Question: I want to know a method for download data saved into my Firebase database.
For adding data into my firebase database, I use a push node so I can add multiple post for the same uid (user id).
I saved successfully data into my database but I'm not able to download them. I've learned the firebase documentation and
I know that I can use datasnapshoot but I don't know how to implement it on my code.
Hope you can help me. Thank you.
Upload data into firebase database. I use this method which saves data in this format:
'''
Data
- example-data
- uid
- key (push key generated by firebase)
- dataOne : dataOne
- dataTwo : dataTwo
..........code of the method .........................
private void addData(String dataOne, String dataTwo) {
final String key;
final String uid;
FirebaseUser user = FirebaseAuth.getInstance().getCurrentUser();
uid = user.getUid();
key = mDatabase.child("Data").push().getKey();
data data = new data(dataOne, dataTwo);
Map<String, Object> postValues = data.toMap();
Map<String, Object> childUpdates = new HashMap<>();
childUpdates.put("Data" + "/example-data/" + uid + "/" + key, postValues);
mDatabase.updateChildren(childUpdates)
.addOnSuccessListener(new OnSuccessListener<Void>() {
@Override
public void onSuccess(Void aVoid) {
Intent intent = new Intent(Prova.this, Test.class);
startActivity(intent);
}
})
.addOnFailureListener(new OnFailureListener() {
@Override
public void onFailure(@NonNull Exception e) {
}
});
}
'''
Calling method addData for uploading by button:
'''
public void buttonAddData(View view) {
String dataOne = mDataOne.getText().toString();
String urlSecondaImmagine = mDataTwo.getText().toString();
addData(dataOne, dataTwo);
}
'''
This is the data class:
'''
public class data {
public String dataOne;
public String dataTwo;
public data(){}
public data (String dataOne, String dataTwo){
this.dataOne = dataOne;
this.dataTwo = dataTwo;
}
public String getDataOne() {
return dataOne;
}
public String getDataTwo() {
return dataTwo;
}
@Exclude
public Map<String, Object> toMap() {
HashMap<String, Object> result = new HashMap<>();
result.put("dataOne", dataOne);
result.put("dataTwo", dataTwo);
return result;
}
}
'''
My main task is to download these two data saved into my database. I need that these two data was displayed into other
activity and displayed into a textview.
These two number: 9hiJ0YxyZXZnlrKFxv3jyhQlKUG2 LOca2YbV6Qb5q1RG1ws. First is ID of the user second is the push key generated by firebase database:

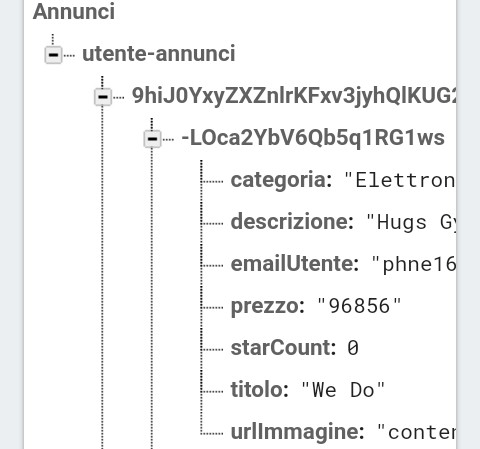
Answer: To solve this, please use the following code:
'''
String uid = FirebaseAuth.getInstance().getCurrentUser().getUid();
DatabaseReference rootRef = FirebaseDatabase.getInstance().getReference();
DatabaseReference uidRef = rootRef.child("Annunci").child(uid);
ValueEventListener valueEventListener = new ValueEventListener() {
@Override
public void onDataChange(DataSnapshot dataSnapshot) {
for(DataSnapshot ds : dataSnapshot.getChildren()) {
String categoria = ds.child("categoria").getValue(String.class);
Log.d(TAG, categoria);
}
}
@Override
public void onCancelled(@NonNull DatabaseError databaseError) {
Log.d(TAG, databaseError.getMessage());
}
};
uidRef.addListenerForSingleValueEvent(valueEventListener);
'''
The output in your logcat will be:
'''
Electtronic
//other items
'''
If you are using a model class for that object, then you should use the following line of code to get the desired object:
'''
YourModelClass yourModelClass = ds.getValue(YourModelClass.class);
'''